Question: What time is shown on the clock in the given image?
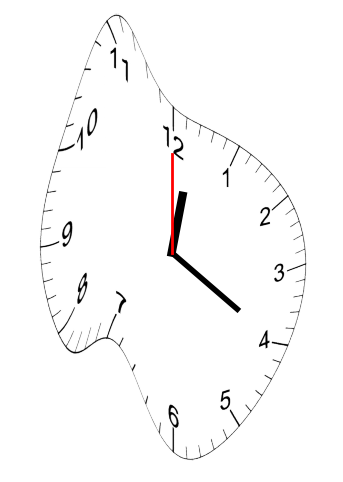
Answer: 12:20:00